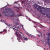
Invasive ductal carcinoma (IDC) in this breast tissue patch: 0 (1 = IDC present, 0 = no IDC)